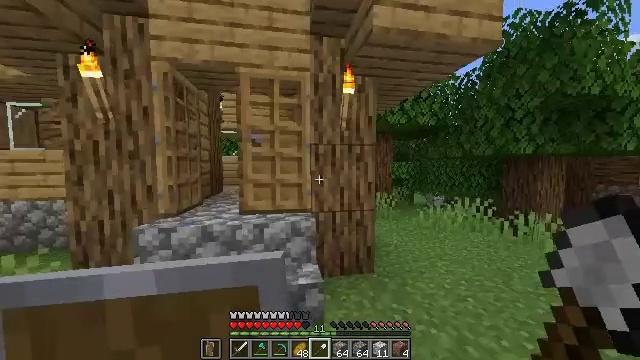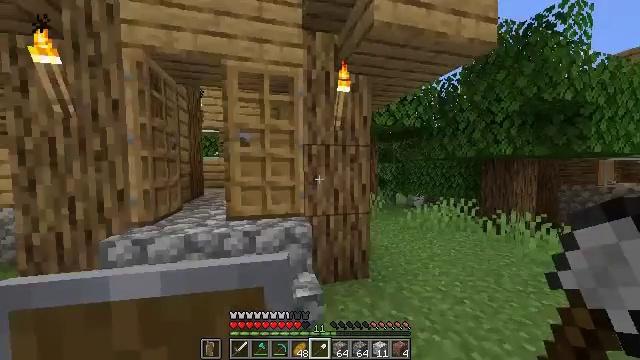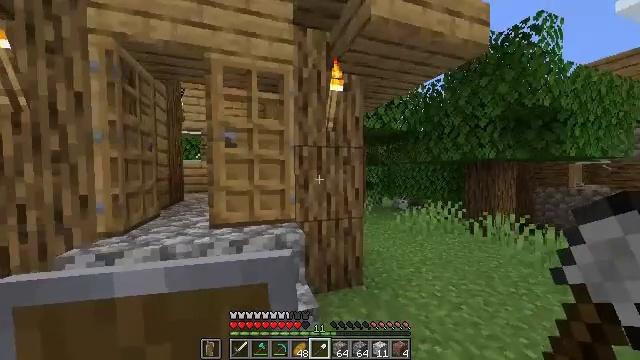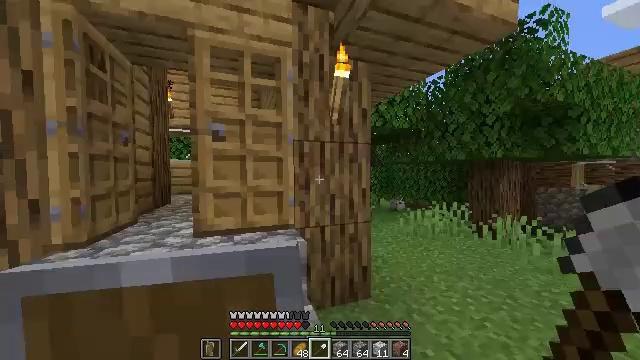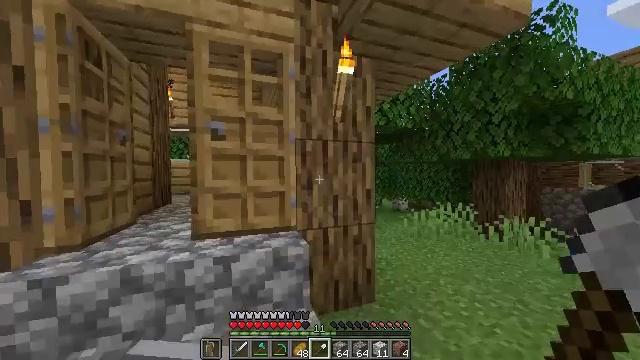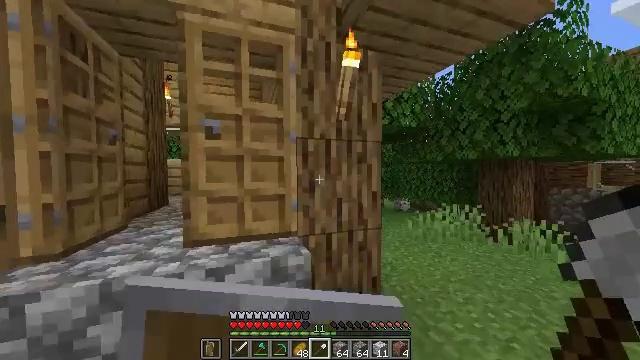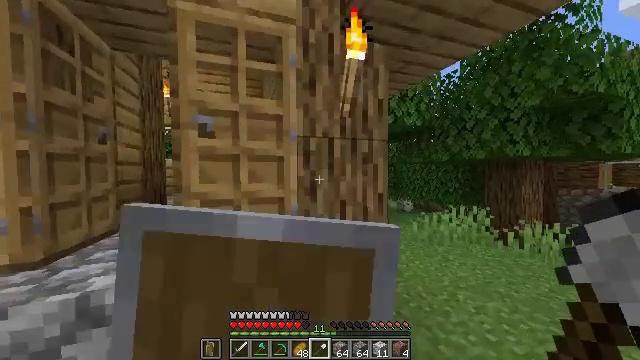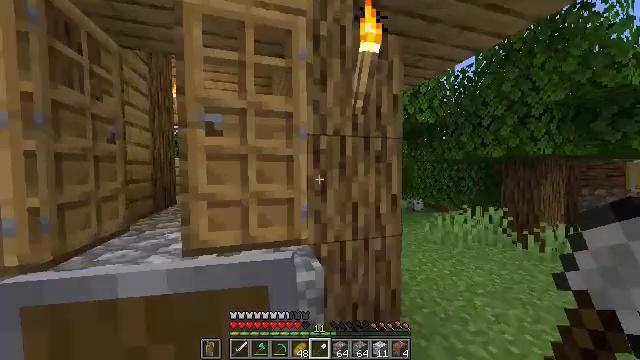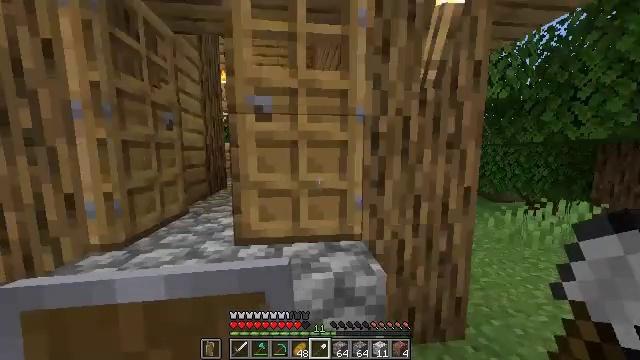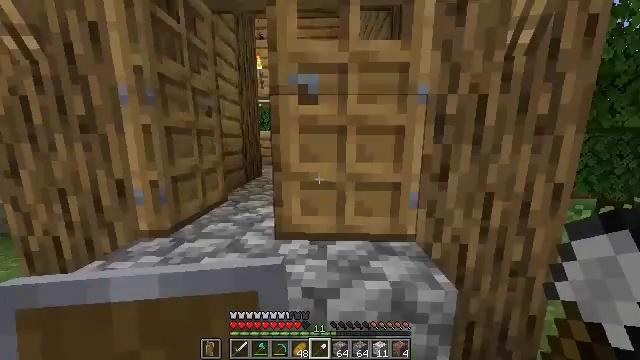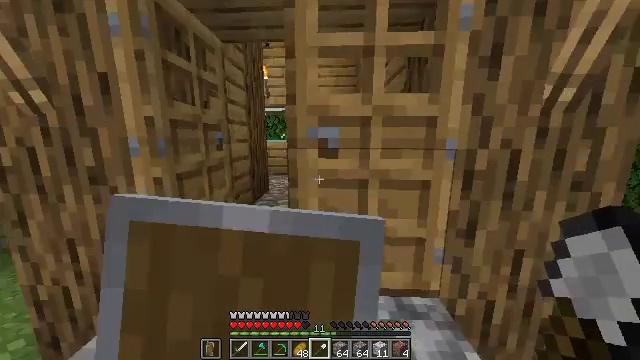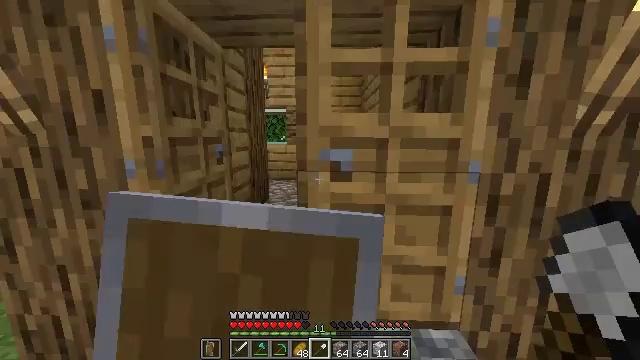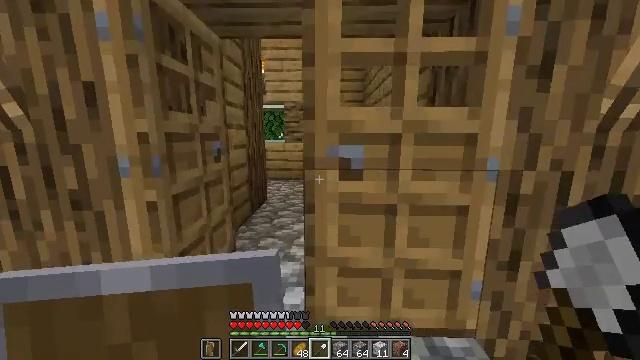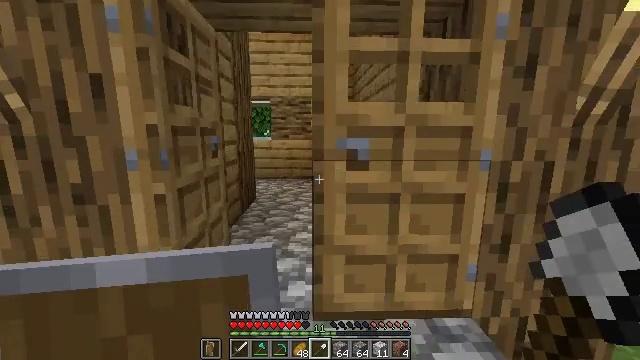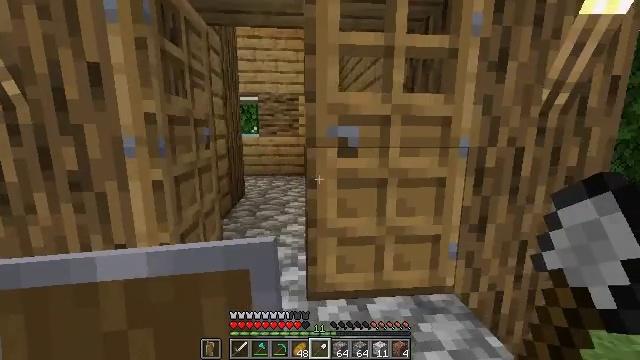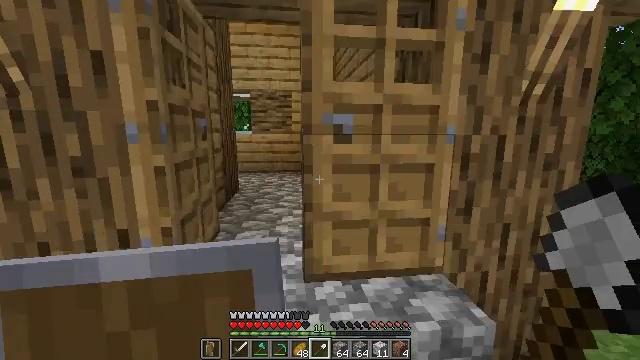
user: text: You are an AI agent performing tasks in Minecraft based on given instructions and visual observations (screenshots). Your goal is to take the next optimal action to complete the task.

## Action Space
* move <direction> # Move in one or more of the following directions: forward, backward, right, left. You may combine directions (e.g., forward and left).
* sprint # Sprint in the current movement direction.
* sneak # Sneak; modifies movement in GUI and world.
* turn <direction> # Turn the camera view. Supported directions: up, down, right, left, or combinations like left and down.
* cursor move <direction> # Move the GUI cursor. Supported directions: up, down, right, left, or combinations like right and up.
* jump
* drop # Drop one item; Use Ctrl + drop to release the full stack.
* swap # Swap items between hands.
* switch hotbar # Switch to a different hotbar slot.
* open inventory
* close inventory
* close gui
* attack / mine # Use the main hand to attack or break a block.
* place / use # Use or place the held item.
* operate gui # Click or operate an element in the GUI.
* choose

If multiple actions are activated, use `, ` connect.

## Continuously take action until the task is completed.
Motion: motion action
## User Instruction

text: Mine the blast furnace.
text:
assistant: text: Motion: move forward, turn right
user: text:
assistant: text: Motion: move forward, turn right
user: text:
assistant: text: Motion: move forward, turn right
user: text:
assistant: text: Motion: move forward, use / place
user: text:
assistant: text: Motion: move forward, use / place
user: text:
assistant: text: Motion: move forward, use / place
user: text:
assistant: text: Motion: move forward and move left, turn left
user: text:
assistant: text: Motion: move forward and move left, turn left and down
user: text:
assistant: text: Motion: move forward and move left, turn left and down
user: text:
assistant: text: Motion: move left, use / place
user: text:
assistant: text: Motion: move left, use / place
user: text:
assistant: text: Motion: move back and move left
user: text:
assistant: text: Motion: move back, turn right
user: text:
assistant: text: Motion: move back, turn right
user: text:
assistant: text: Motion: move back, turn right
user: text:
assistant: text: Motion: move back
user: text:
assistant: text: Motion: no_op
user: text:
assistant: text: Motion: move forward
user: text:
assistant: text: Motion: move forward, use / place
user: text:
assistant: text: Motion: move forward, use / place
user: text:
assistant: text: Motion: move forward
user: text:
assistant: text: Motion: move forward
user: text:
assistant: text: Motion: move forward
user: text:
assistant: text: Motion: move forward
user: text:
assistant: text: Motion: move forward
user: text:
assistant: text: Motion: move forward
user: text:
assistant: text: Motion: move forward, turn left
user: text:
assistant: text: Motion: move forward, turn left
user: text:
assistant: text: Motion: move forward, turn left
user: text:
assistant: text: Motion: move forward, turn left